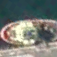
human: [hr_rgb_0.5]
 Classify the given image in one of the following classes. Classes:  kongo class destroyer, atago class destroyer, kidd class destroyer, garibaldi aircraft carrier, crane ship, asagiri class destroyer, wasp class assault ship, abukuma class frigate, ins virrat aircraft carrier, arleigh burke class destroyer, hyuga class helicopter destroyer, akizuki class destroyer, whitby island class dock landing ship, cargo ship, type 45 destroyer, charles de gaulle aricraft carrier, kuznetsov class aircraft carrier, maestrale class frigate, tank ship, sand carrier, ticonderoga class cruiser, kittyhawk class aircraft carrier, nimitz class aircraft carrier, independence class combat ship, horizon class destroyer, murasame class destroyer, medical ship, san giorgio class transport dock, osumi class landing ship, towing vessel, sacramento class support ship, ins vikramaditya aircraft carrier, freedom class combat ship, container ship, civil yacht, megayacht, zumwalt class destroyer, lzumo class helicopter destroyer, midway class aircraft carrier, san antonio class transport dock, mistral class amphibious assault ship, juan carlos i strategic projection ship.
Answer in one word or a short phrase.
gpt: Towing vessel